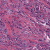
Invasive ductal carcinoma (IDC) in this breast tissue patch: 1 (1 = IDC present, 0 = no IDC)